Question: I found this <URL> I thought that looks easy but I can't get it to work.
'''
Public Class VerticalButton3
Inherits System.Windows.Forms.Button
Private _VerticalText As String
Public Property VerticalText() As String
Get
Return _VerticalText
End Get
Set(ByVal value As String)
_VerticalText = value
End Set
End Property
Private Fmt As New StringFormat
Public Sub New()
Fmt.Alignment = StringAlignment.Center
Fmt.LineAlignment = StringAlignment.Center
End Sub
Protected Overrides Sub OnPaint(ByVal PaintEvt As System.Windows.Forms.PaintEventArgs)
MyBase.OnPaint (PaintEvt)
PaintEvt.Graphics.TranslateTransform(Width, 0)
PaintEvt.Graphics.RotateTransform (90)
PaintEvt.Graphics.DrawString(_VerticalText, Font, Brushes.Black, New Rectangle(0, 0, Height, Width), Fmt)
End Sub
End Class
'''

But I get both vertical and horizontal text.
I tried to use 'Public Overrides Property Text()' similar to <URL> but that didn't work either
How do I get the vertical text only?
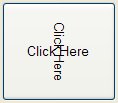
Answer: I tested your code. It works as you require if you set the 'Text' Property to ""
Here is the code I tried
'''
Private WithEvents vbtn As New VerticalButton3
Private Sub Form1_Load(ByVal sender As Object, ByVal e As System.EventArgs) Handles Me.Load
vbtn.Top = 0
vbtn.Left = 0
vbtn.Text = "" ' Note Text property is set to ""
vbtn.VerticalText = "Vertical"
vbtn.Height = 100
Controls.Add(vbtn)
End Sub
'''
Alternatively you can use 'Text=""' in the Constructor of your class
'''
Public Sub New()
Fmt.Alignment = StringAlignment.Center
Fmt.LineAlignment = StringAlignment.Center
Text = ""
End Sub
'''
Edit: I think it is a better to override the 'Text' Property itself, because if by mistake the 'Text' property is set the both may show up. Here is how you can override the 'Text' Property (you may no longer need the 'VerticalText' property).
'''
Public Shadows Property Text
Get
Return _VerticalText
End Get
Set(ByVal value)
_VerticalText = value
End Set
End Property
'''